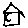
Label: house